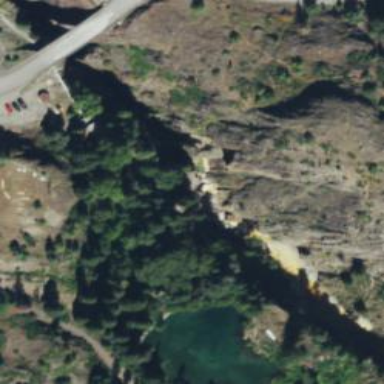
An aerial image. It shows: Cliff in nature.